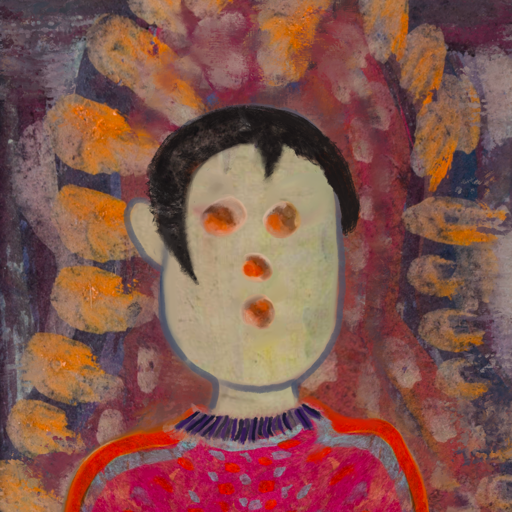
Background: Doll, Head And Neck Front: Hill_Girl, Face Front: Rupkatha, Bust: Sisters, Hair Front: Roy_Bahadur, Head Accessory: Blank, Second Necklace: Blank, Necklace: HillGirl, Baby: Blank